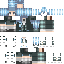
A female human skin with pale skin, wearing blonde helmet dressed in a blue hoodie and black pants, featuring a closed mouth.